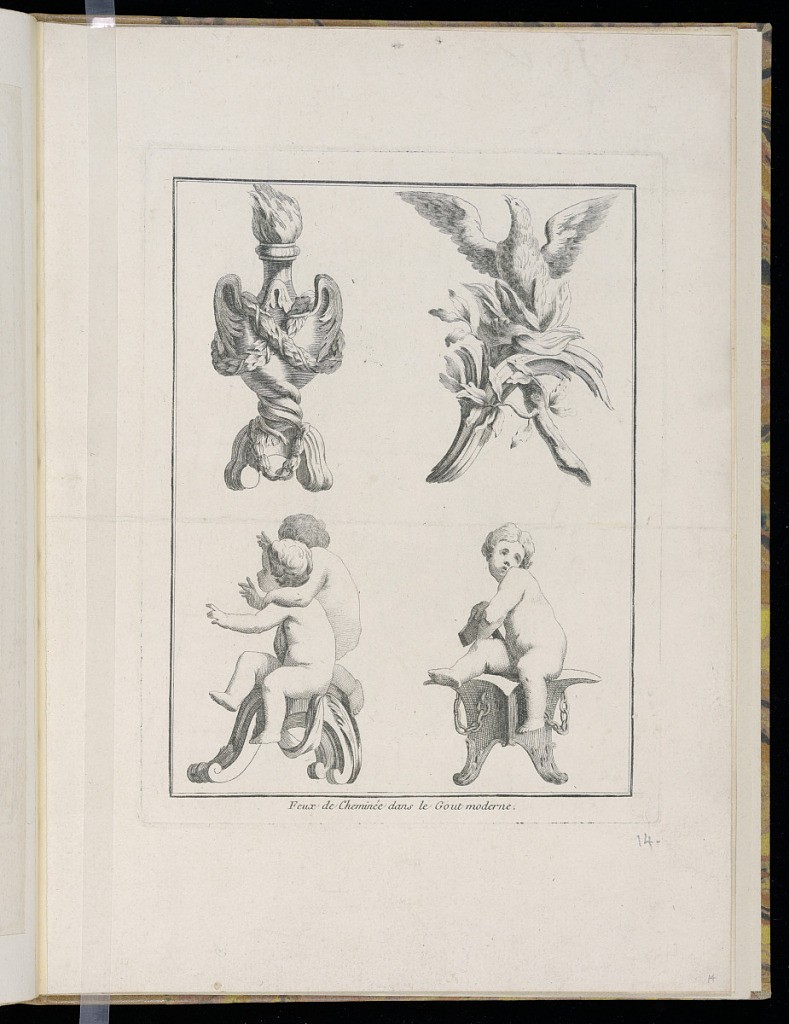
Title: Feux de Cheminée dans le Gout modern
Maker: Clément Pierre Marillier, French, 1740 – 1808
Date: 1763
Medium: Etching and engraving on paper
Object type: Print
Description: Designs for four andirons (or firedogs) featuring putti, scrolling leaves (rinceaux), c-scrolls, chains, foliate branches, an eagle, flames, and a flaming vase with a snake and swags of leaves. The plate is titled.